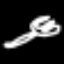
Label: fork